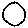
Label: circle